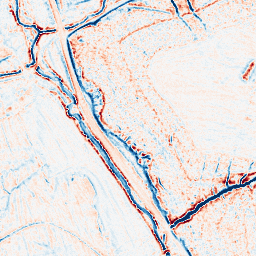
Category: edge_preserving
Decomposition family: bilateral
Decomposition parameters: d: 9
sigma_color: 150
sigma_space: 150
Upsampling method: sinc_blackman
Upsampling parameters: scale: 4
kernel_size: 16
Upsampling scale: 4